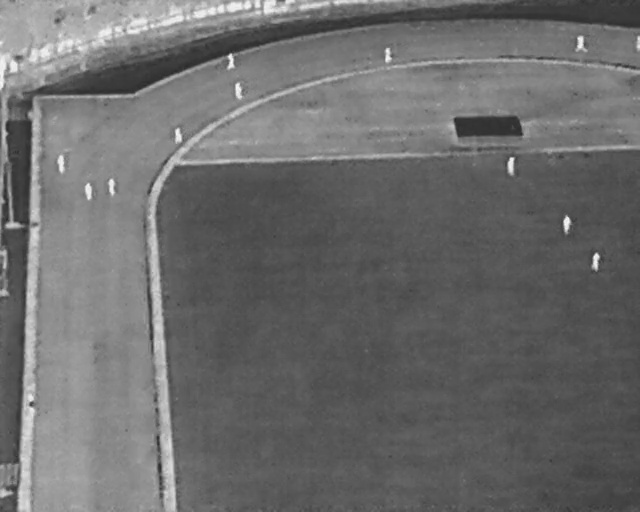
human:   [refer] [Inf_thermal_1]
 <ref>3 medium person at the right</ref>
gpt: <box>[[78, 31, 81, 33, 2], [86, 43, 90, 44, 2], [91, 50, 94, 52, 2]]</box>

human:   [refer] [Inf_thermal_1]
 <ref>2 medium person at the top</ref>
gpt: <box>[[35, 16, 38, 18, 2], [34, 11, 37, 13, 2]]</box>

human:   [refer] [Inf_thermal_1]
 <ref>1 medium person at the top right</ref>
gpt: <box>[[89, 7, 92, 9, 2]]</box>

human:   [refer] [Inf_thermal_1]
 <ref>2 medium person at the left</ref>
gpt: <box>[[7, 31, 11, 33, 2], [12, 36, 15, 38, 2]]</box>